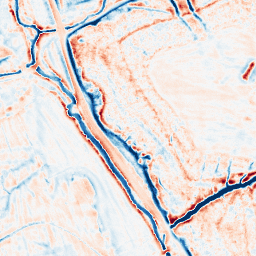
Category: edge_preserving
Decomposition family: bilateral
Decomposition parameters: d: 15
sigma_color: 50
sigma_space: 150
Upsampling method: sinc_blackman
Upsampling parameters: scale: 4
kernel_size: 16
Upsampling scale: 4